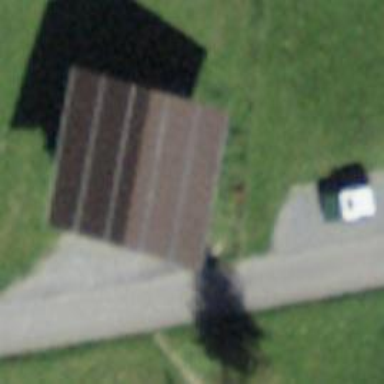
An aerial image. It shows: Barn.